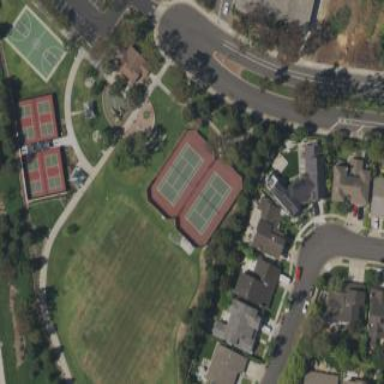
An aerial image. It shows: Tennis court on pitch.